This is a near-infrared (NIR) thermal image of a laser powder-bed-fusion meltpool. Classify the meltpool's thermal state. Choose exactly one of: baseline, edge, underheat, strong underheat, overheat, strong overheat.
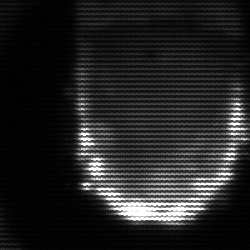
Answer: baseline